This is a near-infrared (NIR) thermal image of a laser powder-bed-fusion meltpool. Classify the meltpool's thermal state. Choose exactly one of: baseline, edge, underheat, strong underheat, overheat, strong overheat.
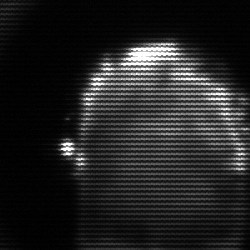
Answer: baseline